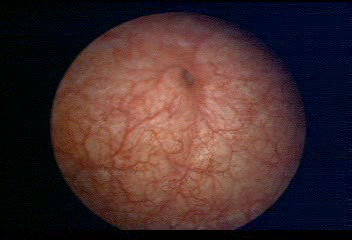
Modality: WLC
Class: Normal mucosa
Bladder cancer association: No